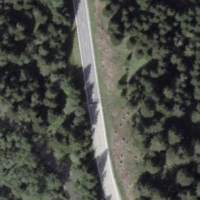
EUNIS habitat code: 43
Species observed at this site:
Geum rivale